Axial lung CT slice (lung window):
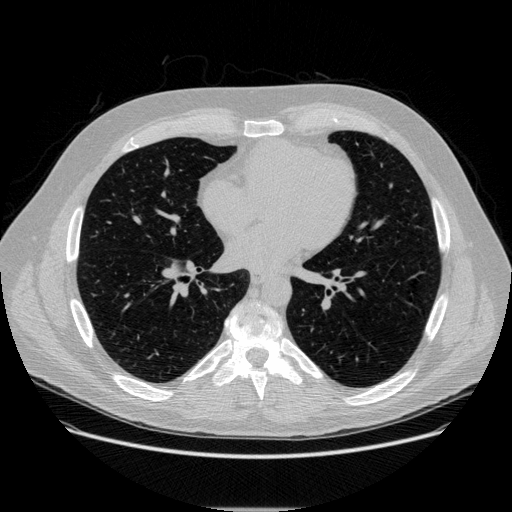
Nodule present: no